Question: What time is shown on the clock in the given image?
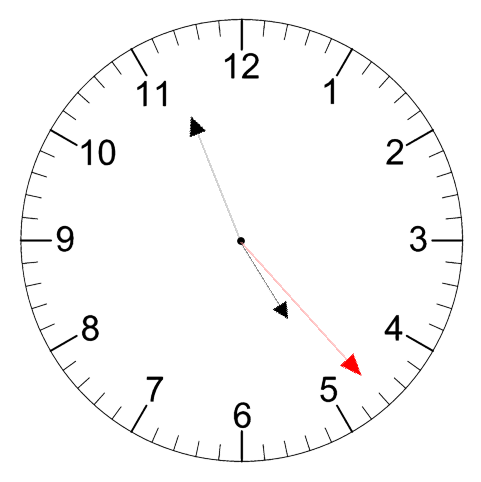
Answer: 04:56:23